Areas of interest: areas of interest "Beijing Fengtai District Youth Activity Center"
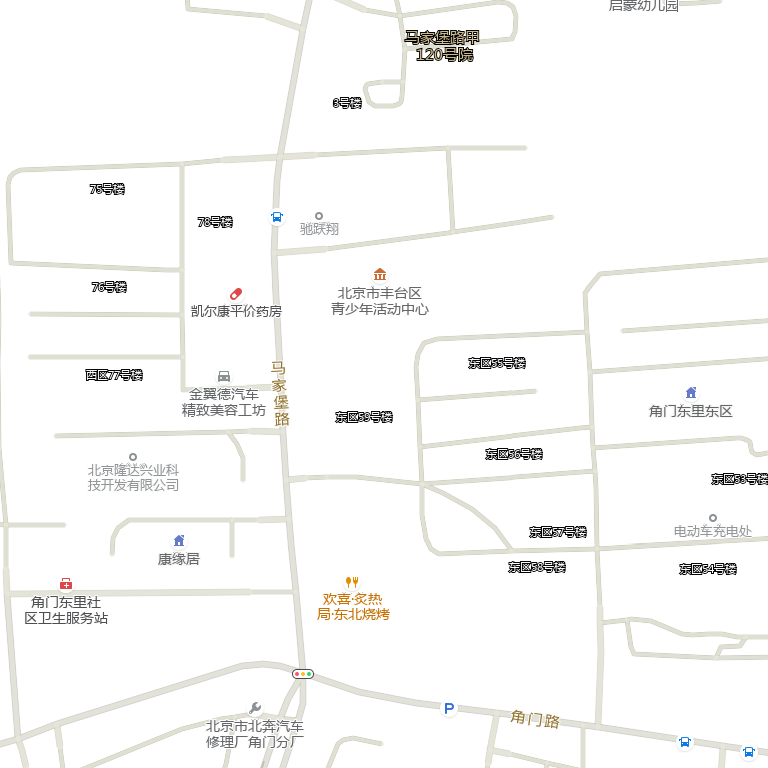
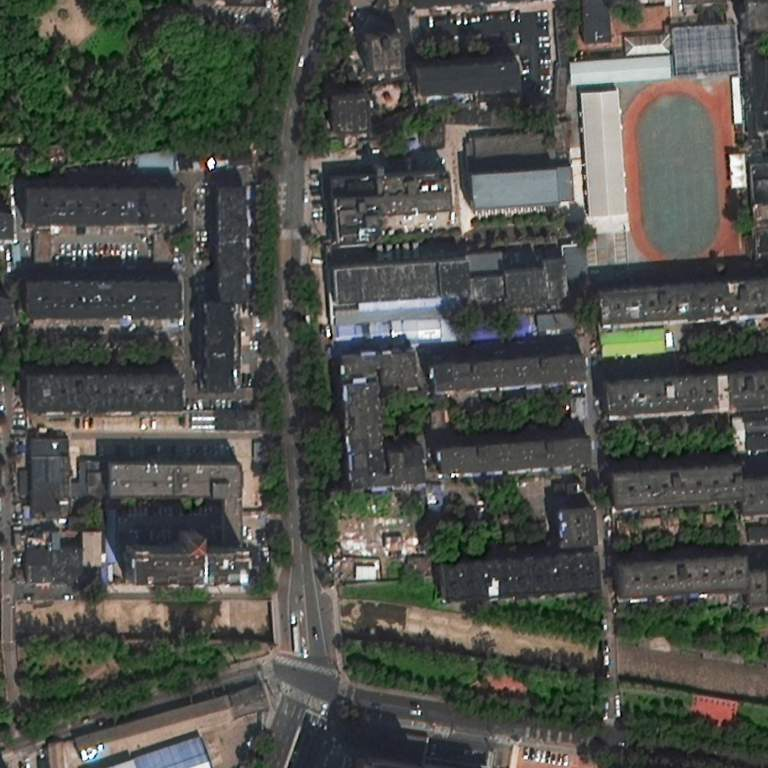